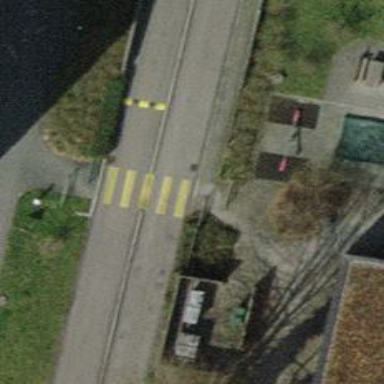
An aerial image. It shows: Marked crossing with zebra stripes on the road.